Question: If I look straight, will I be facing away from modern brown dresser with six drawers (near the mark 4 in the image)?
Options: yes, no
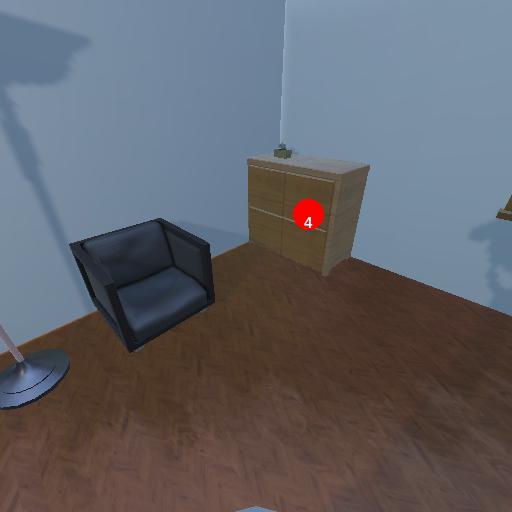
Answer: yes